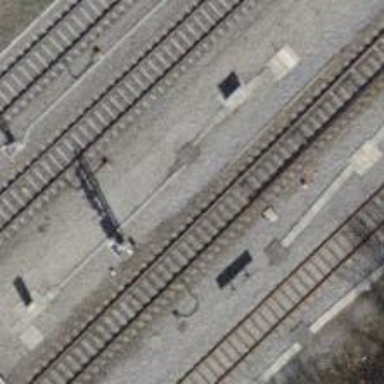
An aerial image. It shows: Railway switch.